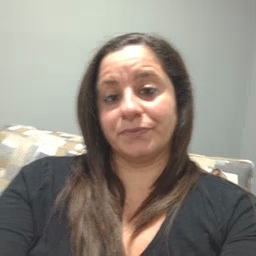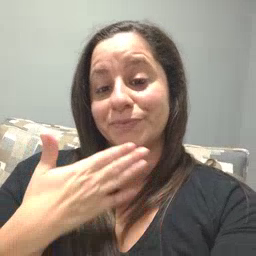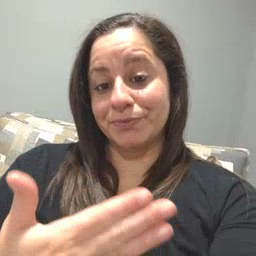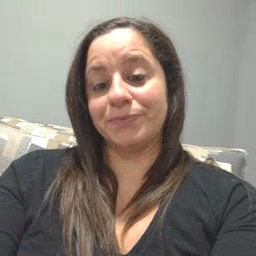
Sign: thankyou